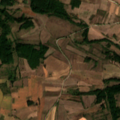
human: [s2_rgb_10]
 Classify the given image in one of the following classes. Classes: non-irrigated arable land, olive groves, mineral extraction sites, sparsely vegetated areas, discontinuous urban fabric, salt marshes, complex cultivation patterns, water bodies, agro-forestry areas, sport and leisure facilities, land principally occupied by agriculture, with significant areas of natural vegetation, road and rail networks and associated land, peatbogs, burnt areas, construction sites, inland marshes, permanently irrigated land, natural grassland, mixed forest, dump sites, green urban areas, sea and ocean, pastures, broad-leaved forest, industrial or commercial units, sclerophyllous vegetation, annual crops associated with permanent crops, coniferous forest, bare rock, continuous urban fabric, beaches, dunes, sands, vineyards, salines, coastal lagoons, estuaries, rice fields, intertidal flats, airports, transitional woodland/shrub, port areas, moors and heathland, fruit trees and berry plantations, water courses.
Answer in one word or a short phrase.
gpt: non-irrigated arable land, complex cultivation patterns, land principally occupied by agriculture, with significant areas of natural vegetation, broad-leaved forest